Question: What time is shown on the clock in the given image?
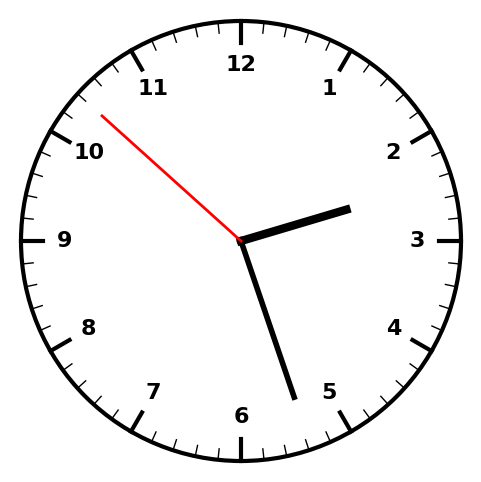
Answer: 02:26:52